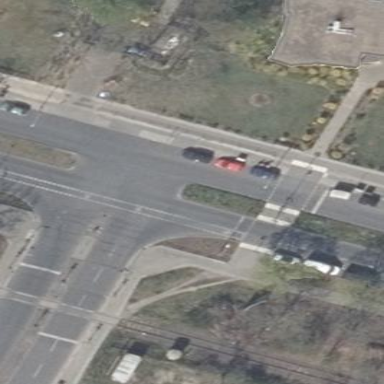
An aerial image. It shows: Junction on tertiary road.